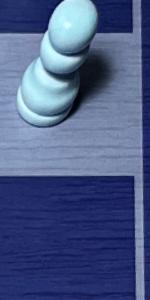
Label: Empty